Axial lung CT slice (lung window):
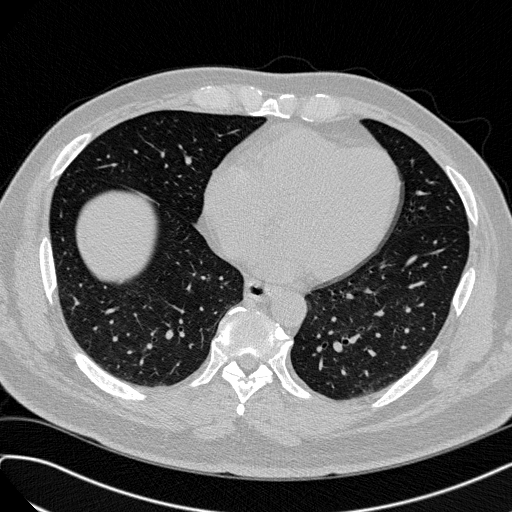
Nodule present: no